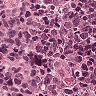
Metastatic tissue present: no